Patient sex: M
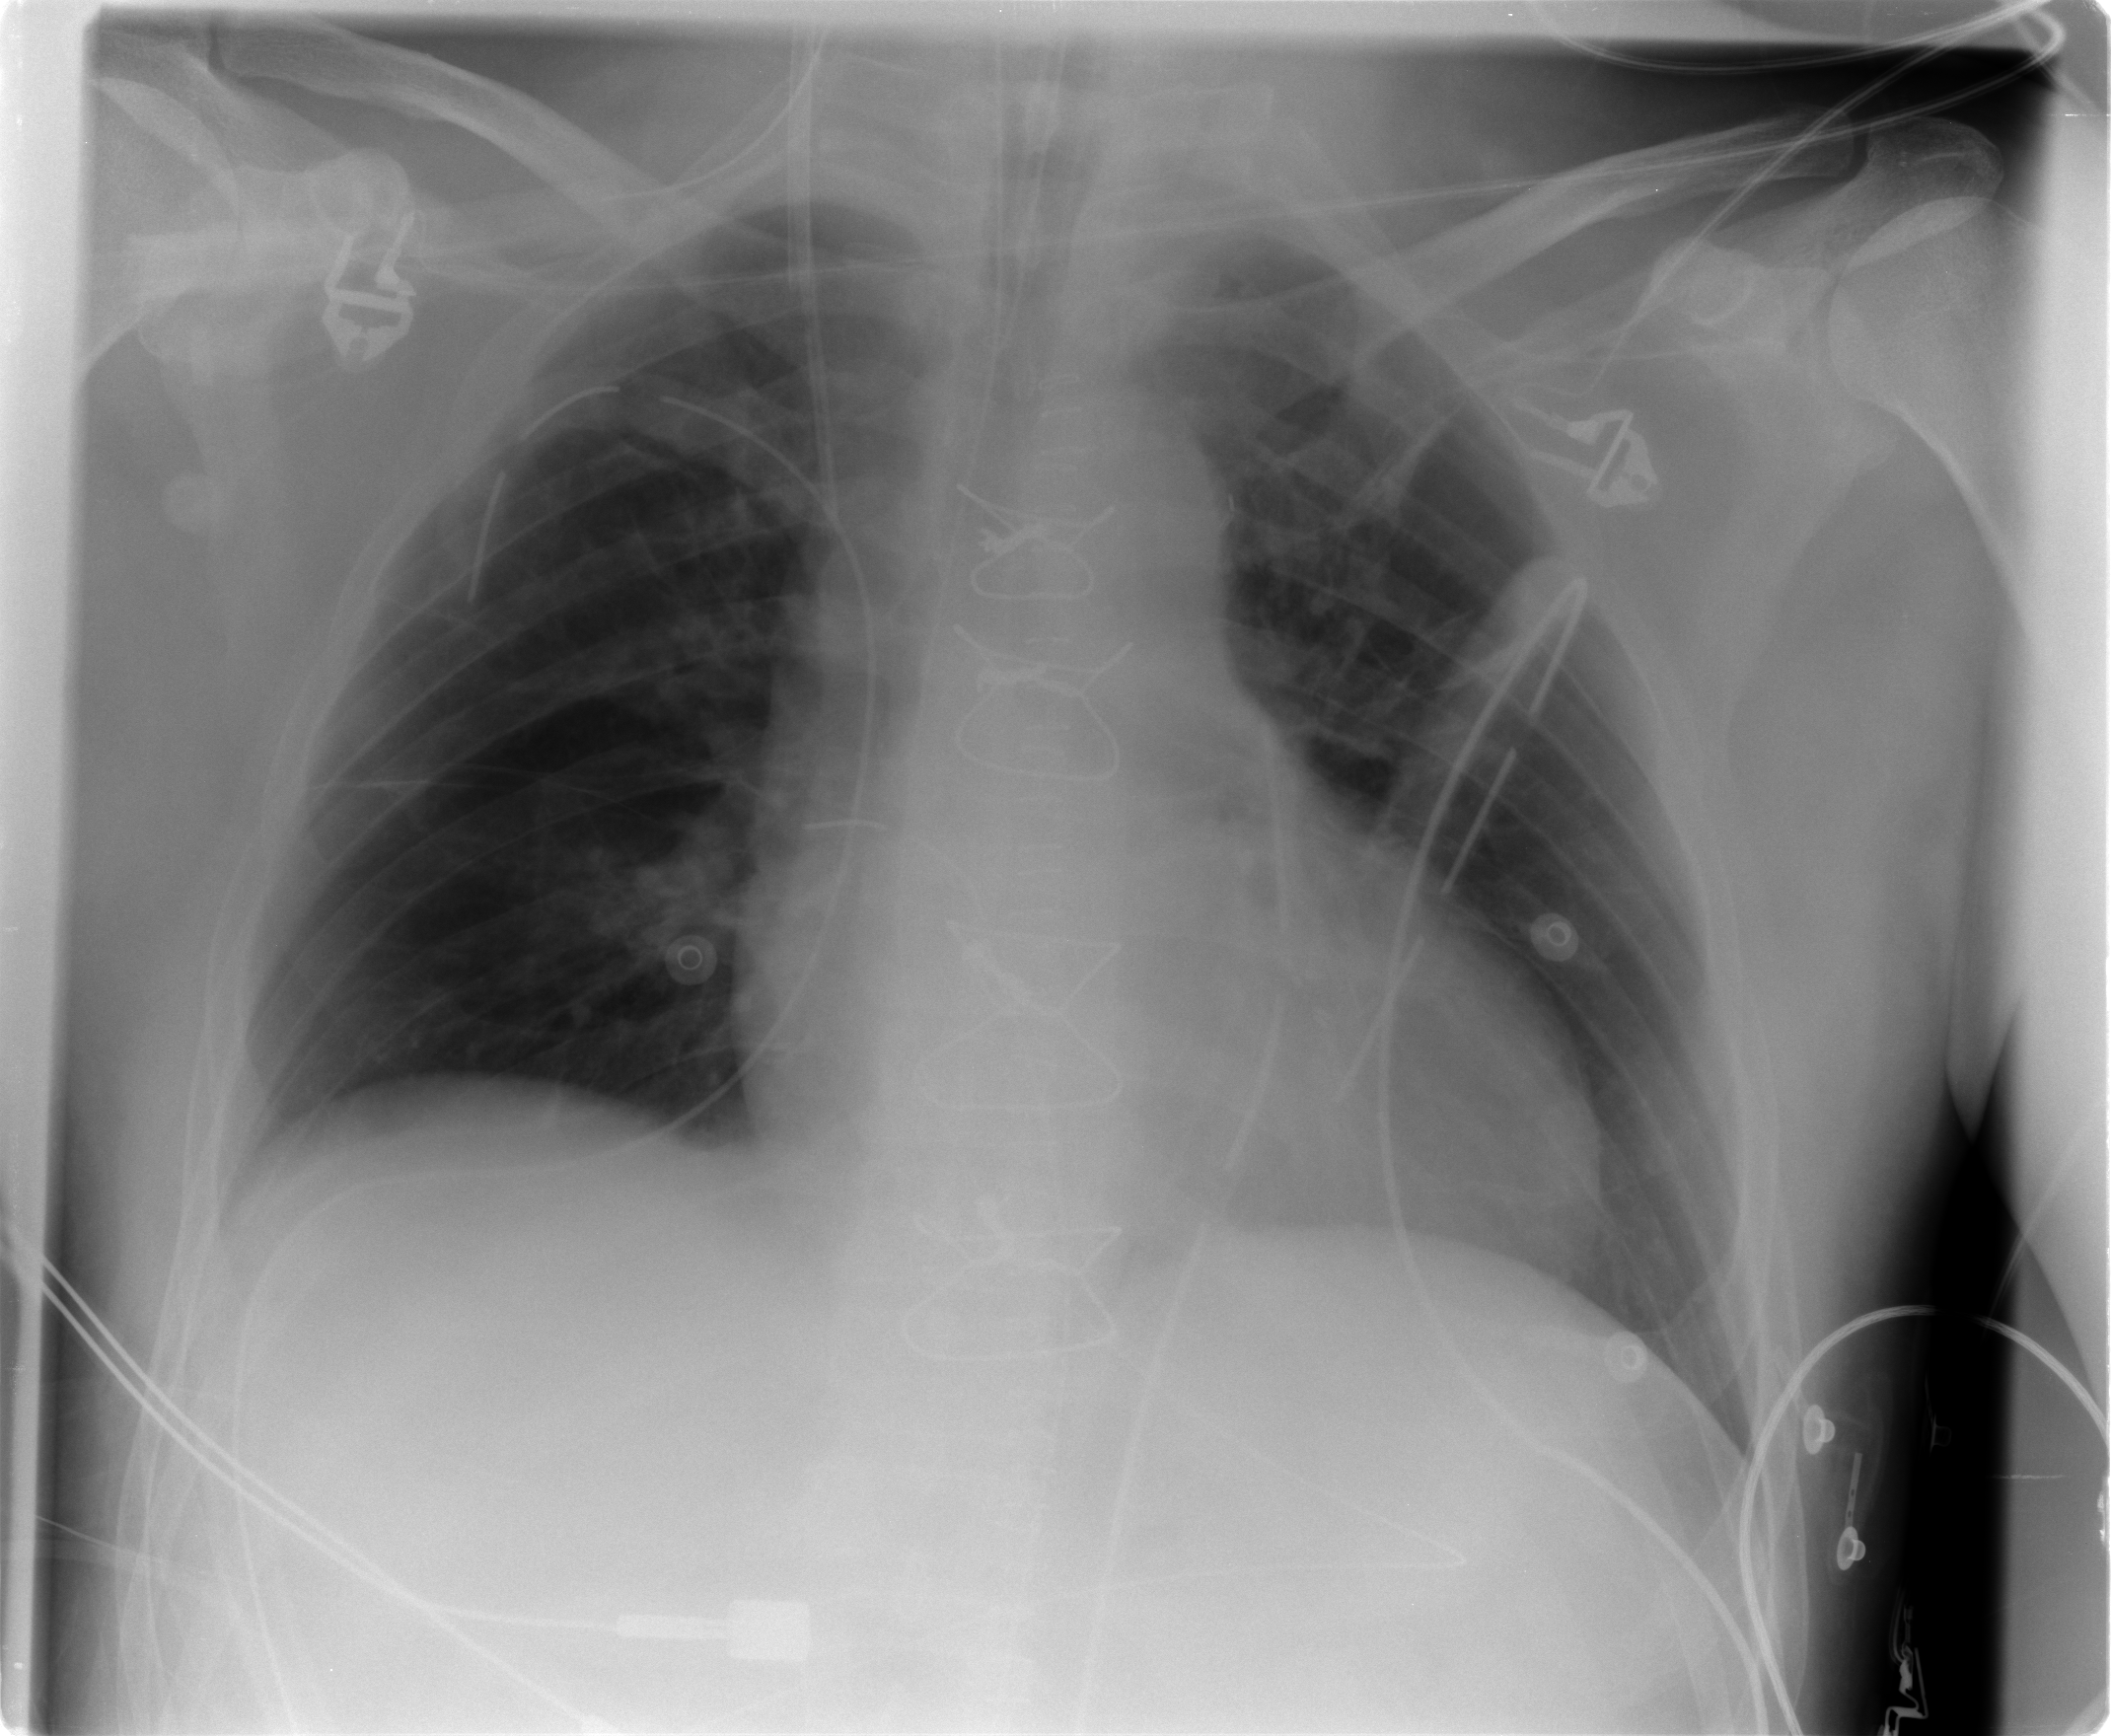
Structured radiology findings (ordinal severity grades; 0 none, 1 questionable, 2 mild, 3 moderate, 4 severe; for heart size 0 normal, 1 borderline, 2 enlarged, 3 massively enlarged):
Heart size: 0
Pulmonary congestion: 0
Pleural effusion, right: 1
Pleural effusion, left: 0
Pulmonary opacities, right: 0
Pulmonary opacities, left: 0
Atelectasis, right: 1
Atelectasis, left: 0